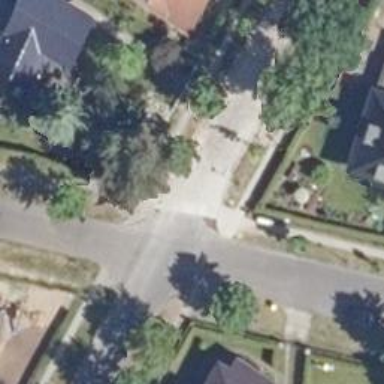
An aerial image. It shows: Residential road.